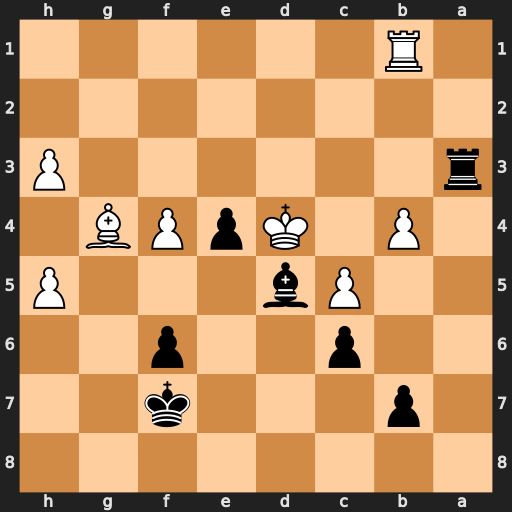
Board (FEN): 8/1p3k2/2p2p2/2Pb3P/1P1KpPB1/r6P/8/1R6
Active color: b
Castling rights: -
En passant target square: -
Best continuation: Rd3#